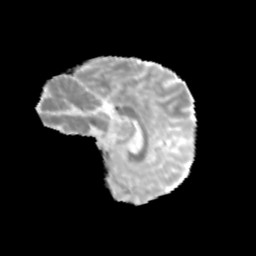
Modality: MD
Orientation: sagittal
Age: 11
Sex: male
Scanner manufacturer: siemens
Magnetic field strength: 3 T
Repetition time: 3.8 s
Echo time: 0.07 s